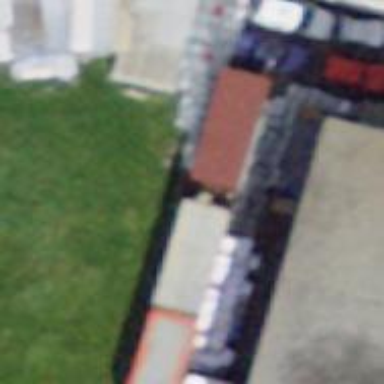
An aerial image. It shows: Car rental facility.